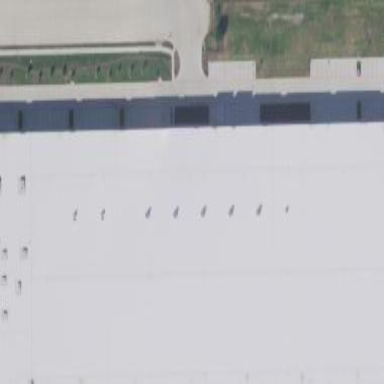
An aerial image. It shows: Warehouse.